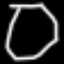
Label: octagon